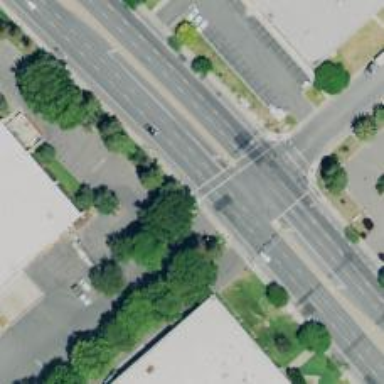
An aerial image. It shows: Solid stop line on the road.